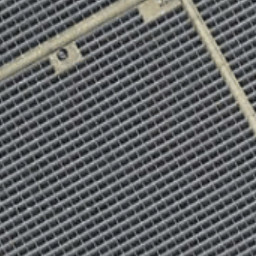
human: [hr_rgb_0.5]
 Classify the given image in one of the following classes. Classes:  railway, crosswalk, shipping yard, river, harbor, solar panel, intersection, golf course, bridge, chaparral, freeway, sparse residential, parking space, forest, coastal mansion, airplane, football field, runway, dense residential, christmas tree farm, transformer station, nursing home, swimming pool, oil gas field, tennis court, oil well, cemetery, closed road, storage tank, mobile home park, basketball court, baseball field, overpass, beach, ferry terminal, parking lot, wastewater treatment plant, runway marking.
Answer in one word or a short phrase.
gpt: solar panel